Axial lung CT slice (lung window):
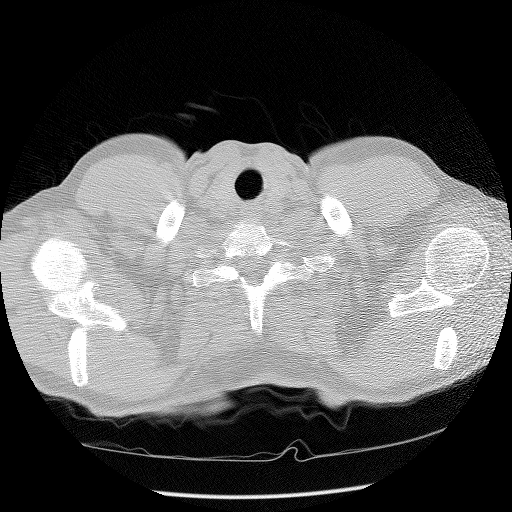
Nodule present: no